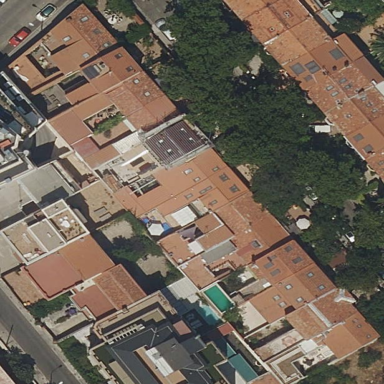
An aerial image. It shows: Terrace building.